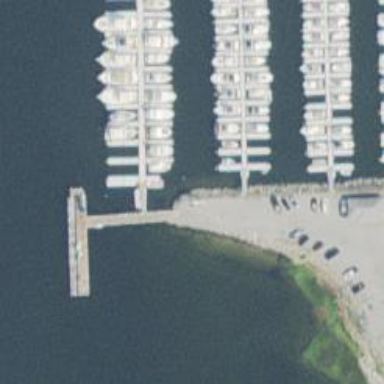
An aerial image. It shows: Man-made pier.